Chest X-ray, PA view. Patient: 59 years old, sex F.
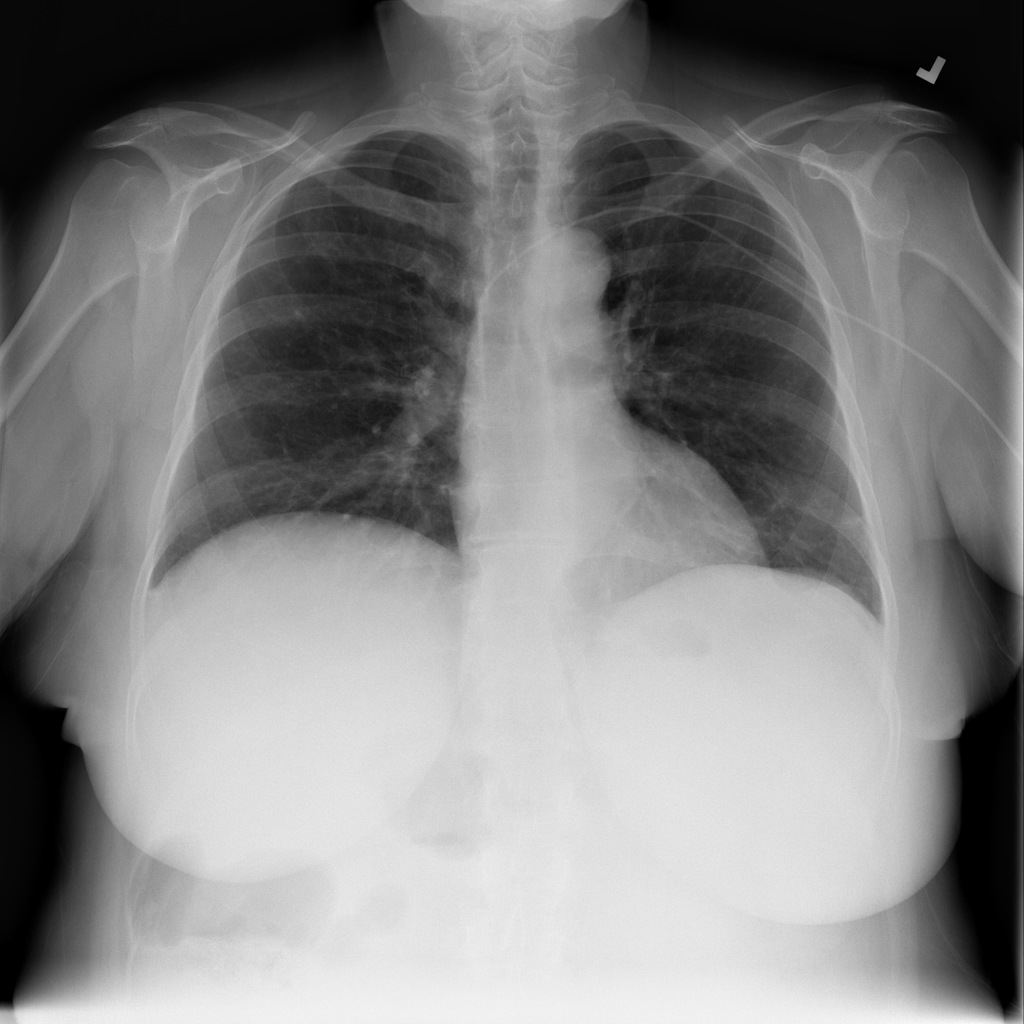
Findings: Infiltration